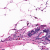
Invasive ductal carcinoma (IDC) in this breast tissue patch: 0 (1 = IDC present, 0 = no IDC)